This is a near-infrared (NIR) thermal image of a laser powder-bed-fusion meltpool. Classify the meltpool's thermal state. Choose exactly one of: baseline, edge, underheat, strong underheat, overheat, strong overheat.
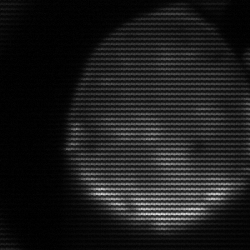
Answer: edge